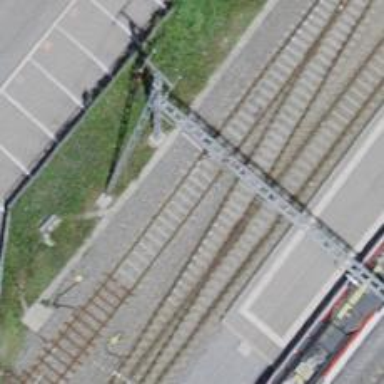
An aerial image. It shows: Railway yard with one track.